This is a demodulated (Hilbert-envelope) spectrum computed from a bearing vibration snapshot; the dashed markers indicate where each bearing fault type would appear (BPFO, BPFI, BSF, FTF). What is the most likely bearing condition (normal, inner_race, outer_race, ball)?
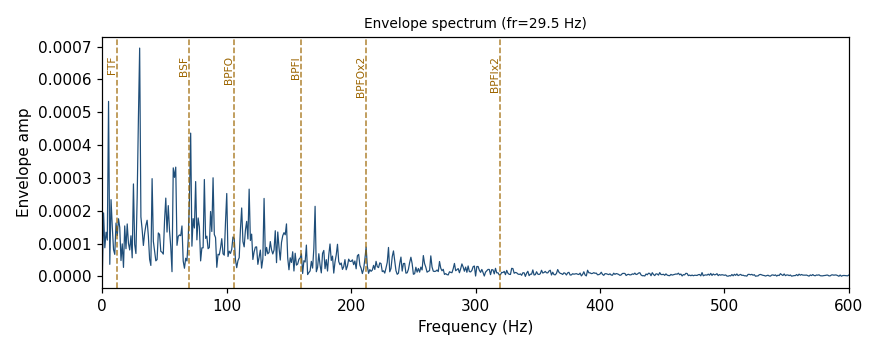
Answer: ball